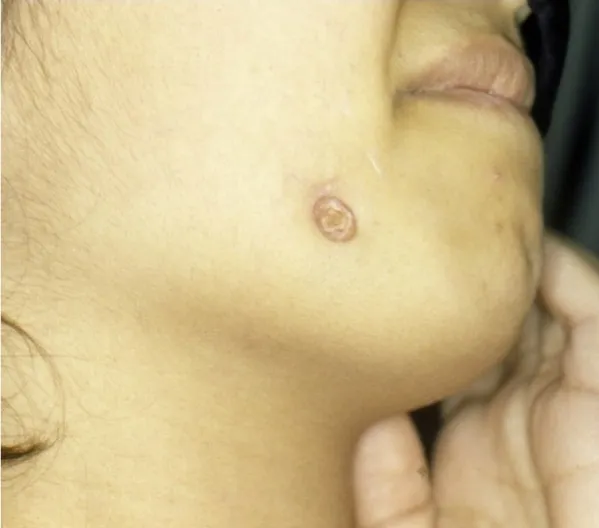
A) A nodulo-ulcerative lesion along the mandibular border. There was an adjacent teeth caries.
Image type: medical_photograph (other_medical_photograph)